Question: What is the result of this measurement?
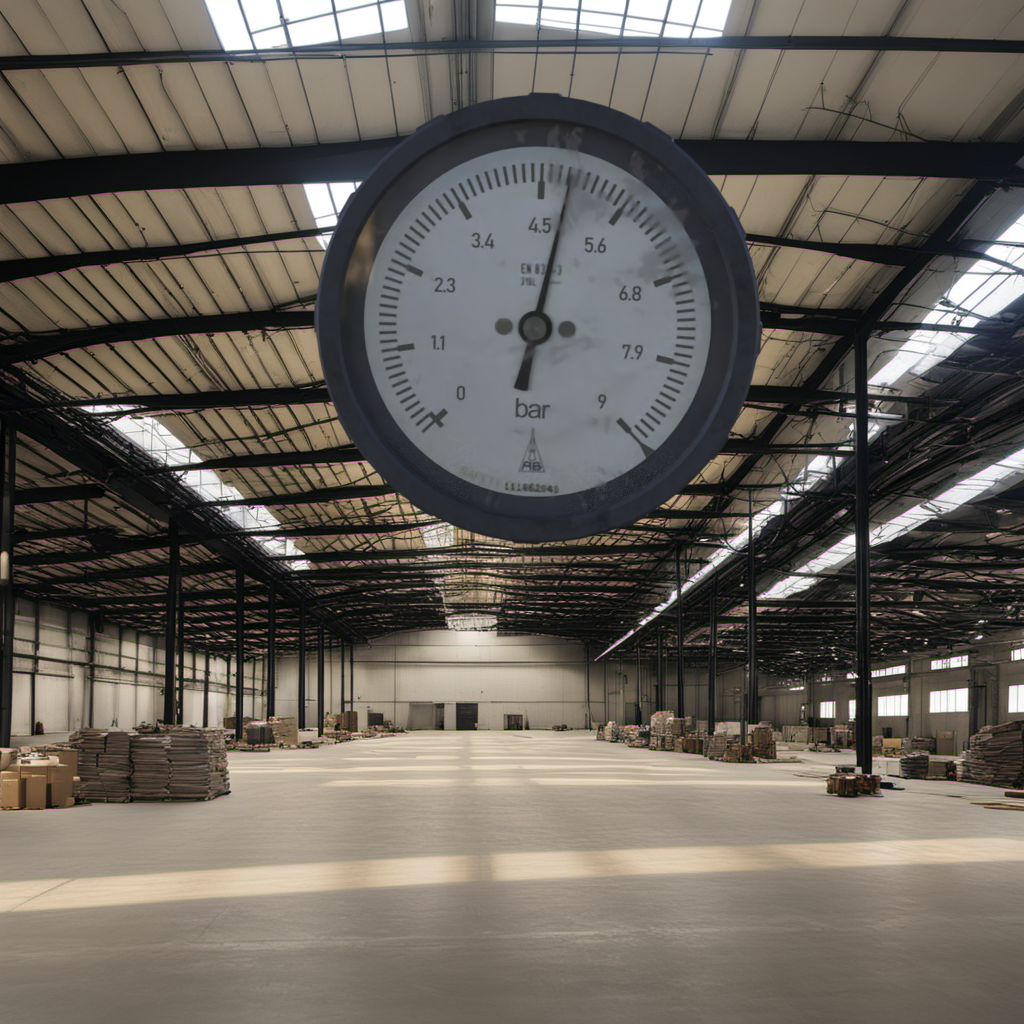
Answer: The result is 4.87
Question: What is the value range of the measurement in the image?
Answer: The range is from 0 to 9
Question: What is the minimum and maximum reading range of this measurement?
Answer: The minimum value is 0 and the maximum value is 9